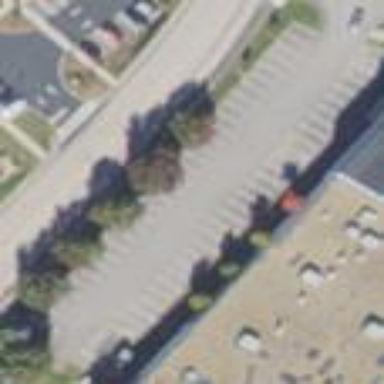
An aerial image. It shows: Parking area with surface.